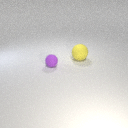
small purple rubber sphere in front of large yellow rubber sphere